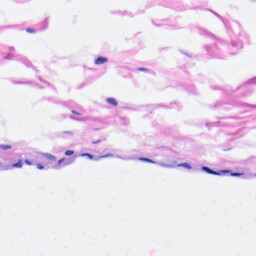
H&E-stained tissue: Heart